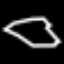
Label: octagon